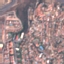
Label: Residential